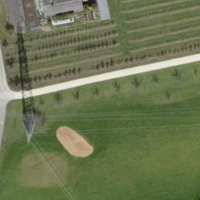
EUNIS habitat code: 53
Species observed at this site:
Salvia pratensis